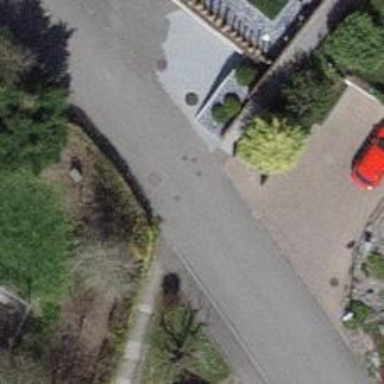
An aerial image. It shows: Set of steps on the road.